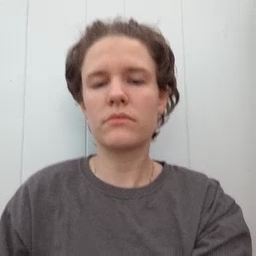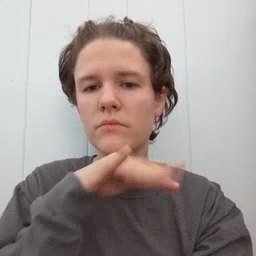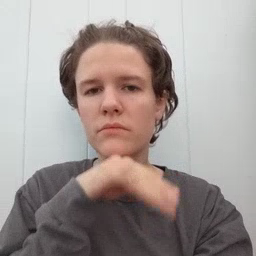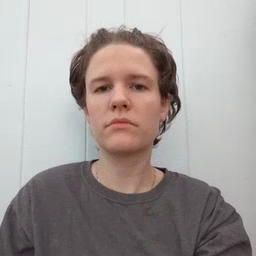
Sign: dirty